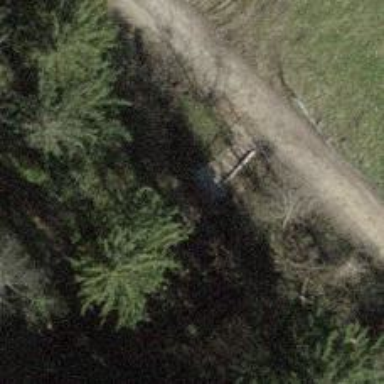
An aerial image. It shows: Bench.